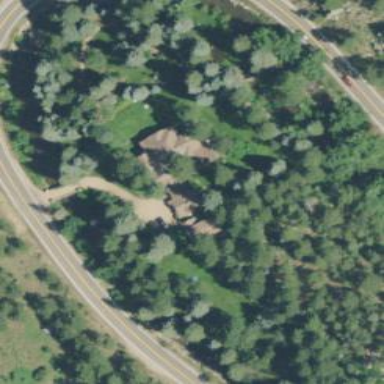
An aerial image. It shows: Historic house.